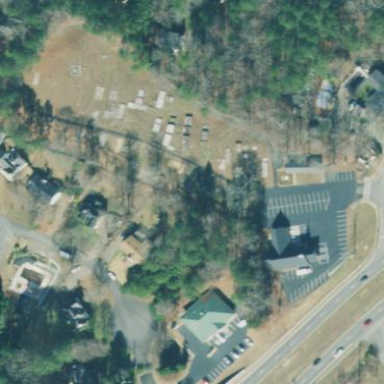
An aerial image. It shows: Cemetery.